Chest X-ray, AP view. Patient: 43 years old, sex F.
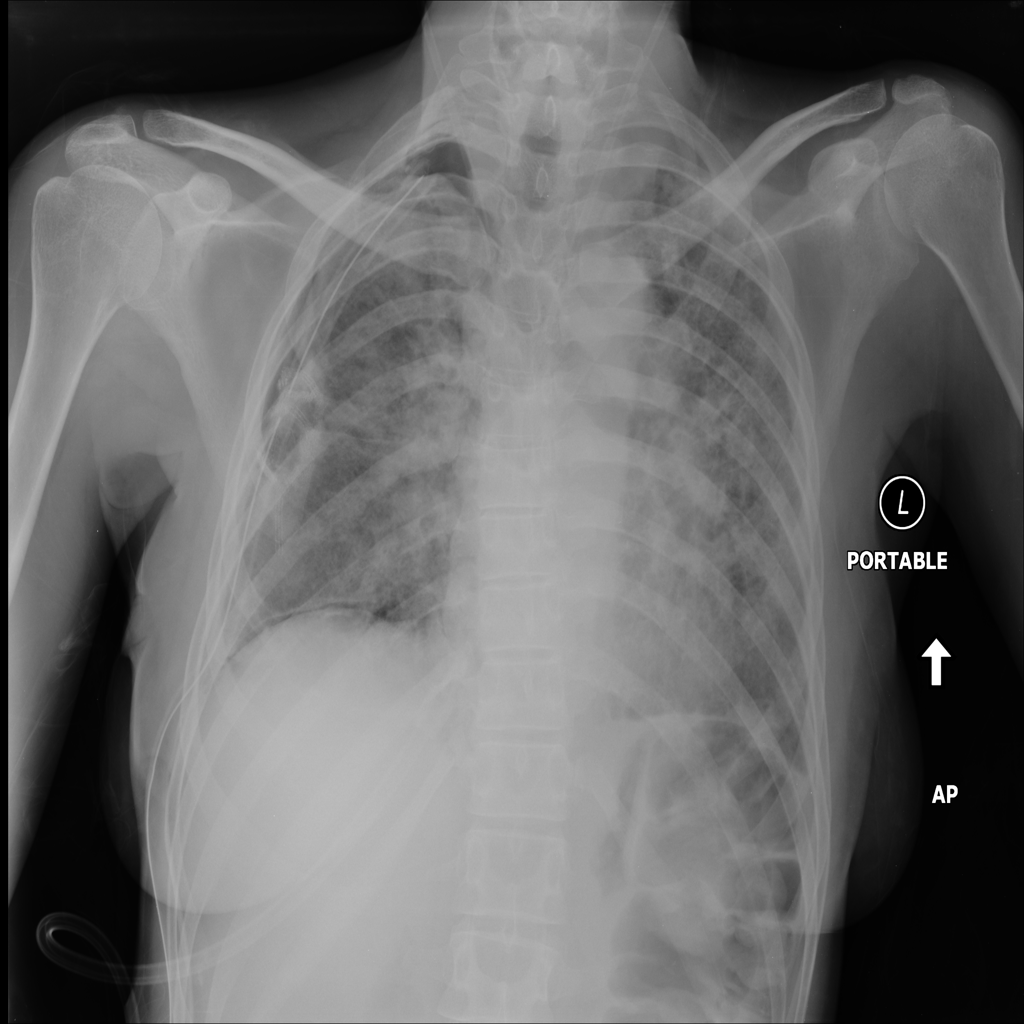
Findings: Pneumothorax